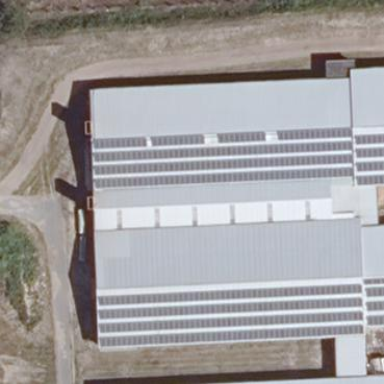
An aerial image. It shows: Farm auxiliary building with flat grey roof.